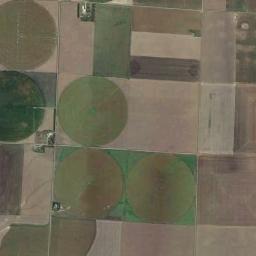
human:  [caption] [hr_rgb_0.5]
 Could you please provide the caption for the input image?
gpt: Several green circular farmlands are surrounded by some khaki square farmlands .

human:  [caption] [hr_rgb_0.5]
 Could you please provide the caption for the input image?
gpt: There is no circular field in the lower right corner .

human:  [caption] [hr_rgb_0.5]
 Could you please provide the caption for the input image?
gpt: Five neatly arranged green and tan mixed circular fields .

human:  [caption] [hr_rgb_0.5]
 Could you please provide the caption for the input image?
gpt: There are some green circle farmland and bare square farmland .

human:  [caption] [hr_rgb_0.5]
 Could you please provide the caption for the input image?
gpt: There are some circular farmlands and rectangle farmlands arranged neatly .